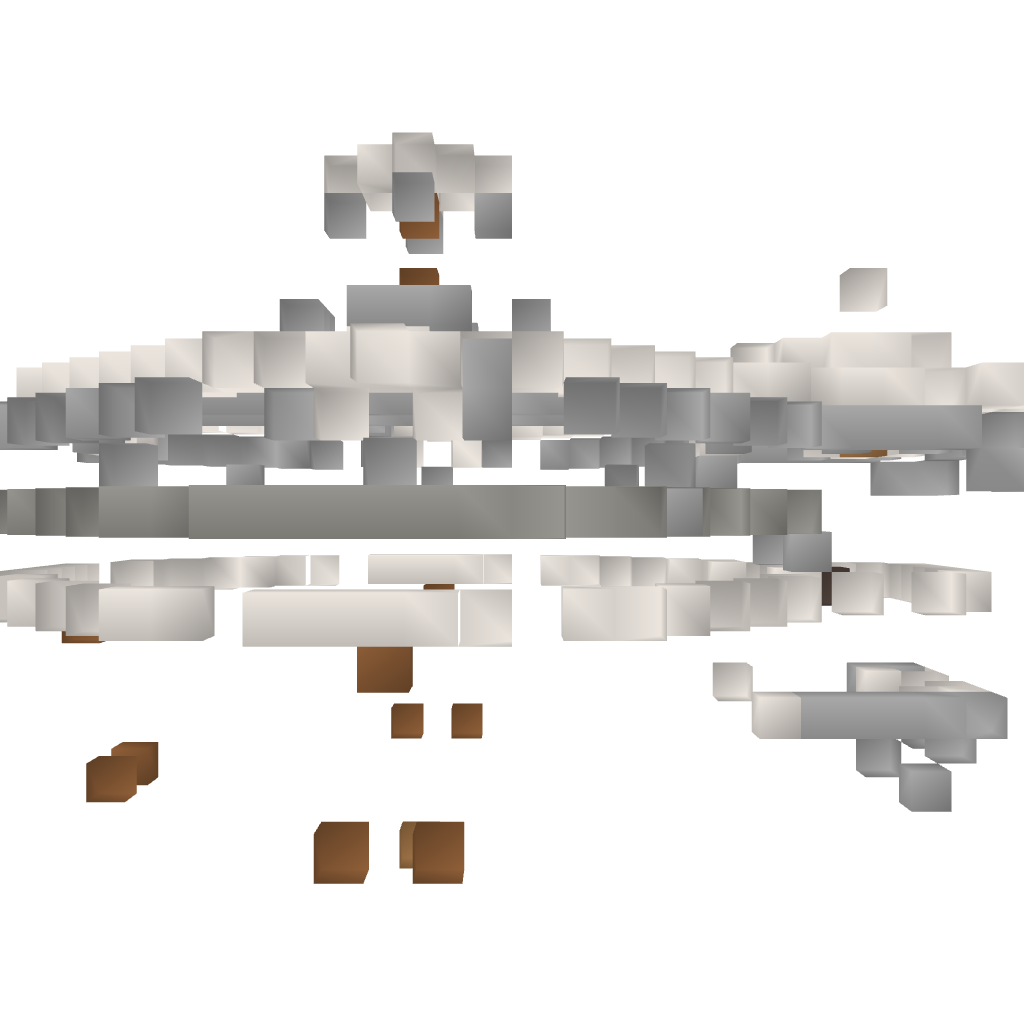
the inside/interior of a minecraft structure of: PropHunt Lobby